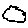
Label: cloud